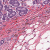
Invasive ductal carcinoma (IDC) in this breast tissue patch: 1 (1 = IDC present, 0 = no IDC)